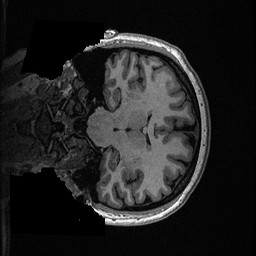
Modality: T1w
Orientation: coronal
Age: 21
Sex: female
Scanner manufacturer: ge
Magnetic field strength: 3 T
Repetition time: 0.006952 s
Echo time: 0.00292 s